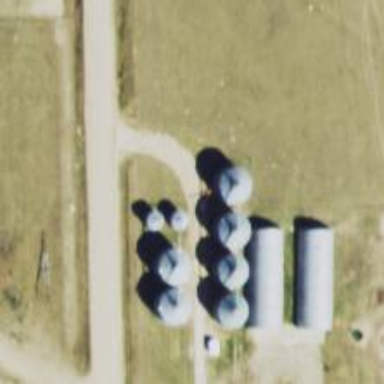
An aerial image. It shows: Silo.